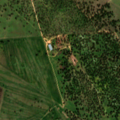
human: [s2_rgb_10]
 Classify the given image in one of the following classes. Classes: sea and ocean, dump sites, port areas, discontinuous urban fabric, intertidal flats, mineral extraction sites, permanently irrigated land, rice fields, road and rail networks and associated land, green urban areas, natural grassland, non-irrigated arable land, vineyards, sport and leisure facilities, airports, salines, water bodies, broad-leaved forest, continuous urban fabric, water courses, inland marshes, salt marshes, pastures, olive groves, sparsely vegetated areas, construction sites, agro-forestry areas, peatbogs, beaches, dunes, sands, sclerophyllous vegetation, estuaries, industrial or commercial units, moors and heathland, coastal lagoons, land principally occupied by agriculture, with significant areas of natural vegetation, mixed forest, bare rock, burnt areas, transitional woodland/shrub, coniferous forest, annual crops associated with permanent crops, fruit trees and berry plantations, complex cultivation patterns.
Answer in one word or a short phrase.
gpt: non-irrigated arable land, agro-forestry areas